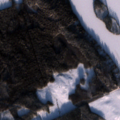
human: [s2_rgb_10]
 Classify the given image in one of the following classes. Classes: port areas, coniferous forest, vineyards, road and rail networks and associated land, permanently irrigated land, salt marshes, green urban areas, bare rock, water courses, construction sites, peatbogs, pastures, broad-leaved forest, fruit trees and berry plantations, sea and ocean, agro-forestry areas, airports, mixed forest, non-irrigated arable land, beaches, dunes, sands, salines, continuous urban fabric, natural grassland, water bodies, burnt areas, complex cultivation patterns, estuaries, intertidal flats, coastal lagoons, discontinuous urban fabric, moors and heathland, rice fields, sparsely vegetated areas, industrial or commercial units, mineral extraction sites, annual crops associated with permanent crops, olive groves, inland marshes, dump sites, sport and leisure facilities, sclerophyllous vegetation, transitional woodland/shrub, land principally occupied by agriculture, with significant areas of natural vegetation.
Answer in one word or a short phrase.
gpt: land principally occupied by agriculture, with significant areas of natural vegetation, coniferous forest, mixed forest, water bodies